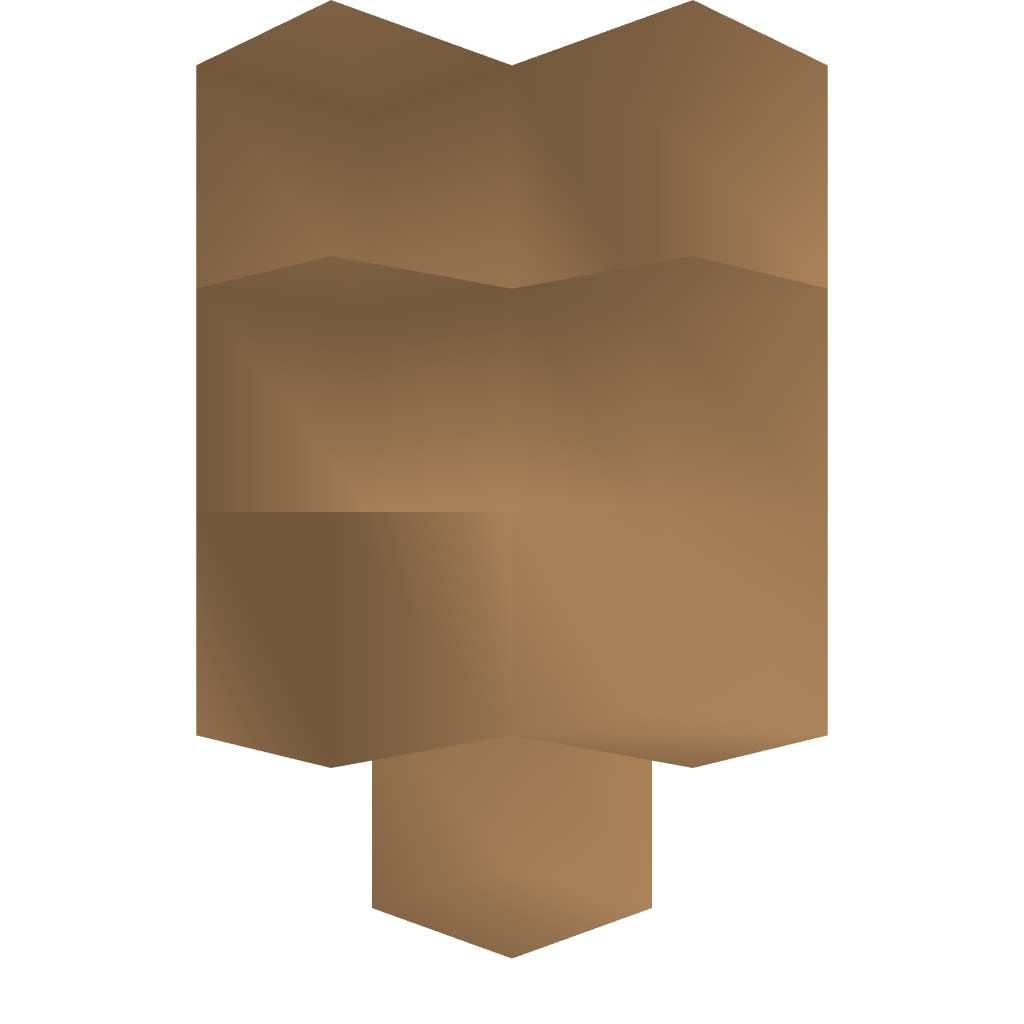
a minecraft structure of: Wood Lamp bad low quality